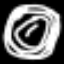
Label: donut